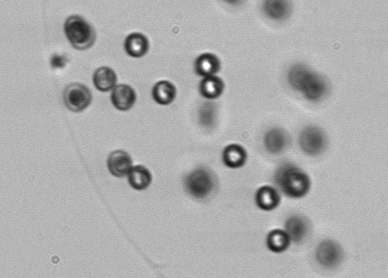
Label: Phaeocystis